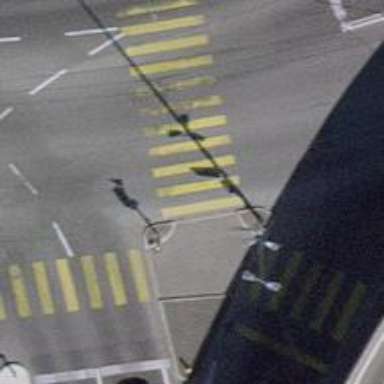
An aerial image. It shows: Footway on traffic island with asphalt surface.